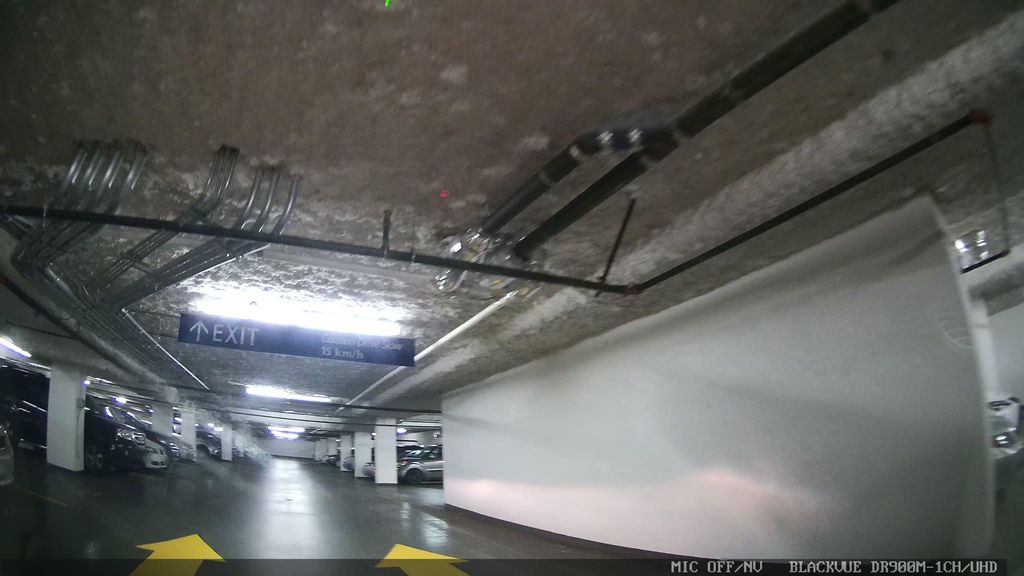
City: vancouver